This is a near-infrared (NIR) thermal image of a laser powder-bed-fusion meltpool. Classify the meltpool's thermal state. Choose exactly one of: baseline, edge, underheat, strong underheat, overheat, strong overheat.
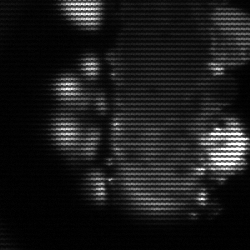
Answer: strong underheat